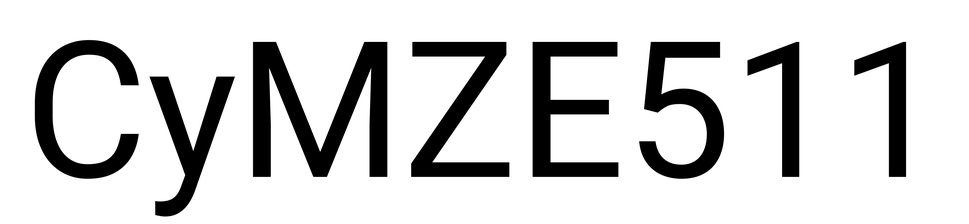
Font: Roboto_Regular